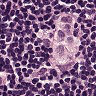
Metastatic tissue present: yes